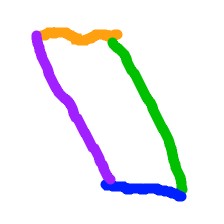
Shape: parallelogram